Interaction volume radius: 5 \u00c5
Interaction volume height: 20 \u00c5
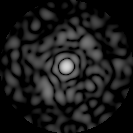
Disorder parameter: 0.7431